Question: How to remove android app header , I want to remove this part , or
how to work with this part , Can I add some button or some image for this part ?
is there any way to do this ?

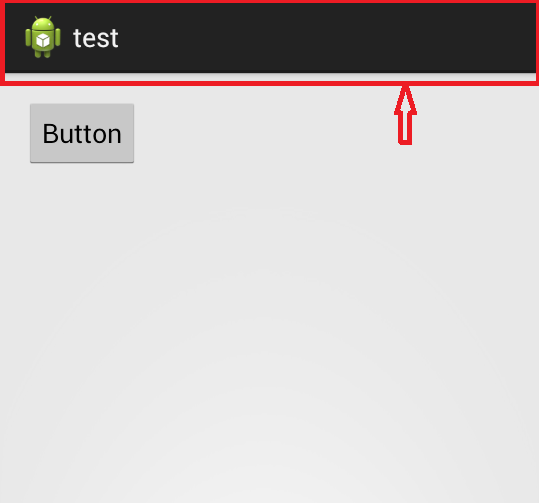
Answer: '''
android:theme="@android:style/Theme.Light.NoTitleBar"
'''
in manifest file